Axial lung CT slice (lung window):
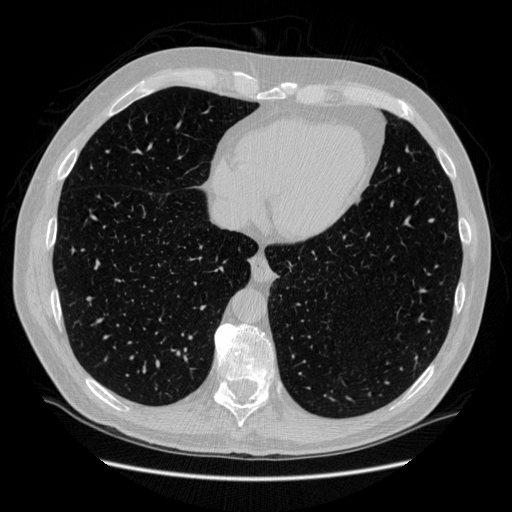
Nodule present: no